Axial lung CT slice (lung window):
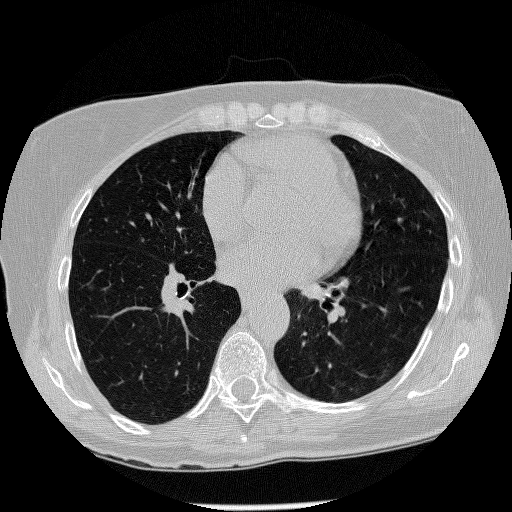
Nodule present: no